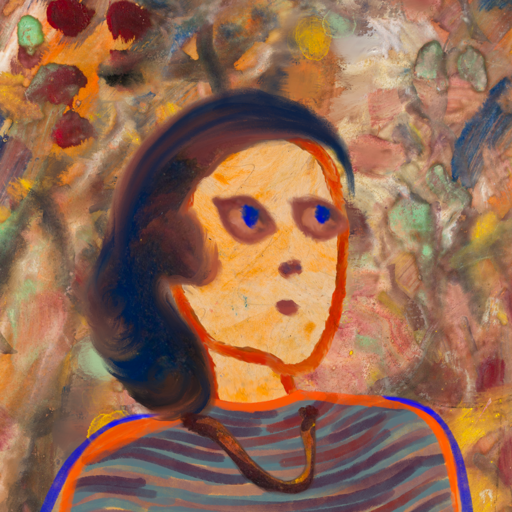
Background: Mother_And_Son_Mother, Head And Neck Side: Experience, Face Side: Mother_And_Son_Mother, Bust: Experience, Hair Side: Mother_And_Son_Son, Head Accessory: Blank, Second Necklace: Comrade, Necklace: Blank, Baby: Blank